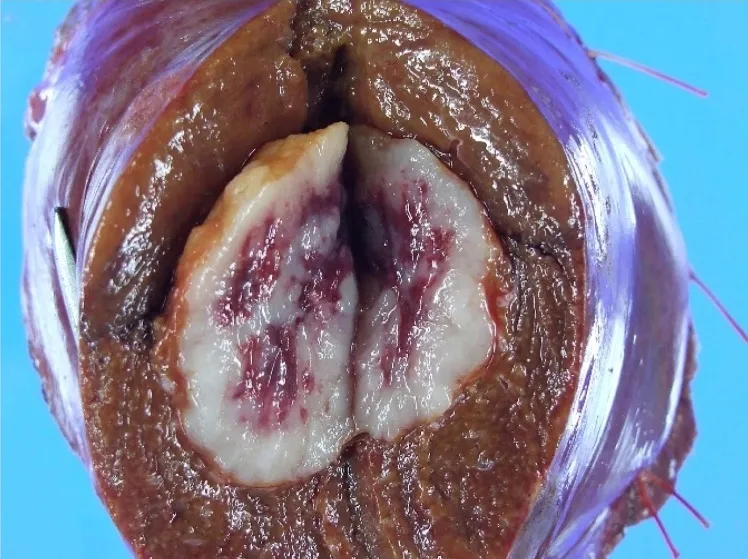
Macroscopic appearance of the resected specimen of the liver. The tumor is 25 x 25 x 20 mm in size.
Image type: pathology (h&e)